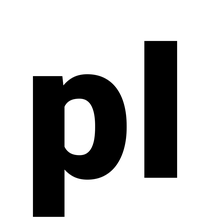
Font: Roboto_Black